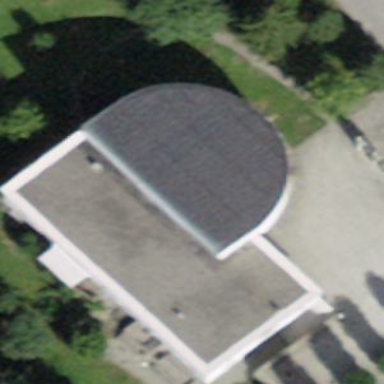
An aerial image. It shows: Church which is place of worship.